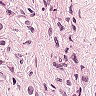
Metastatic tissue present: yes